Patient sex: F
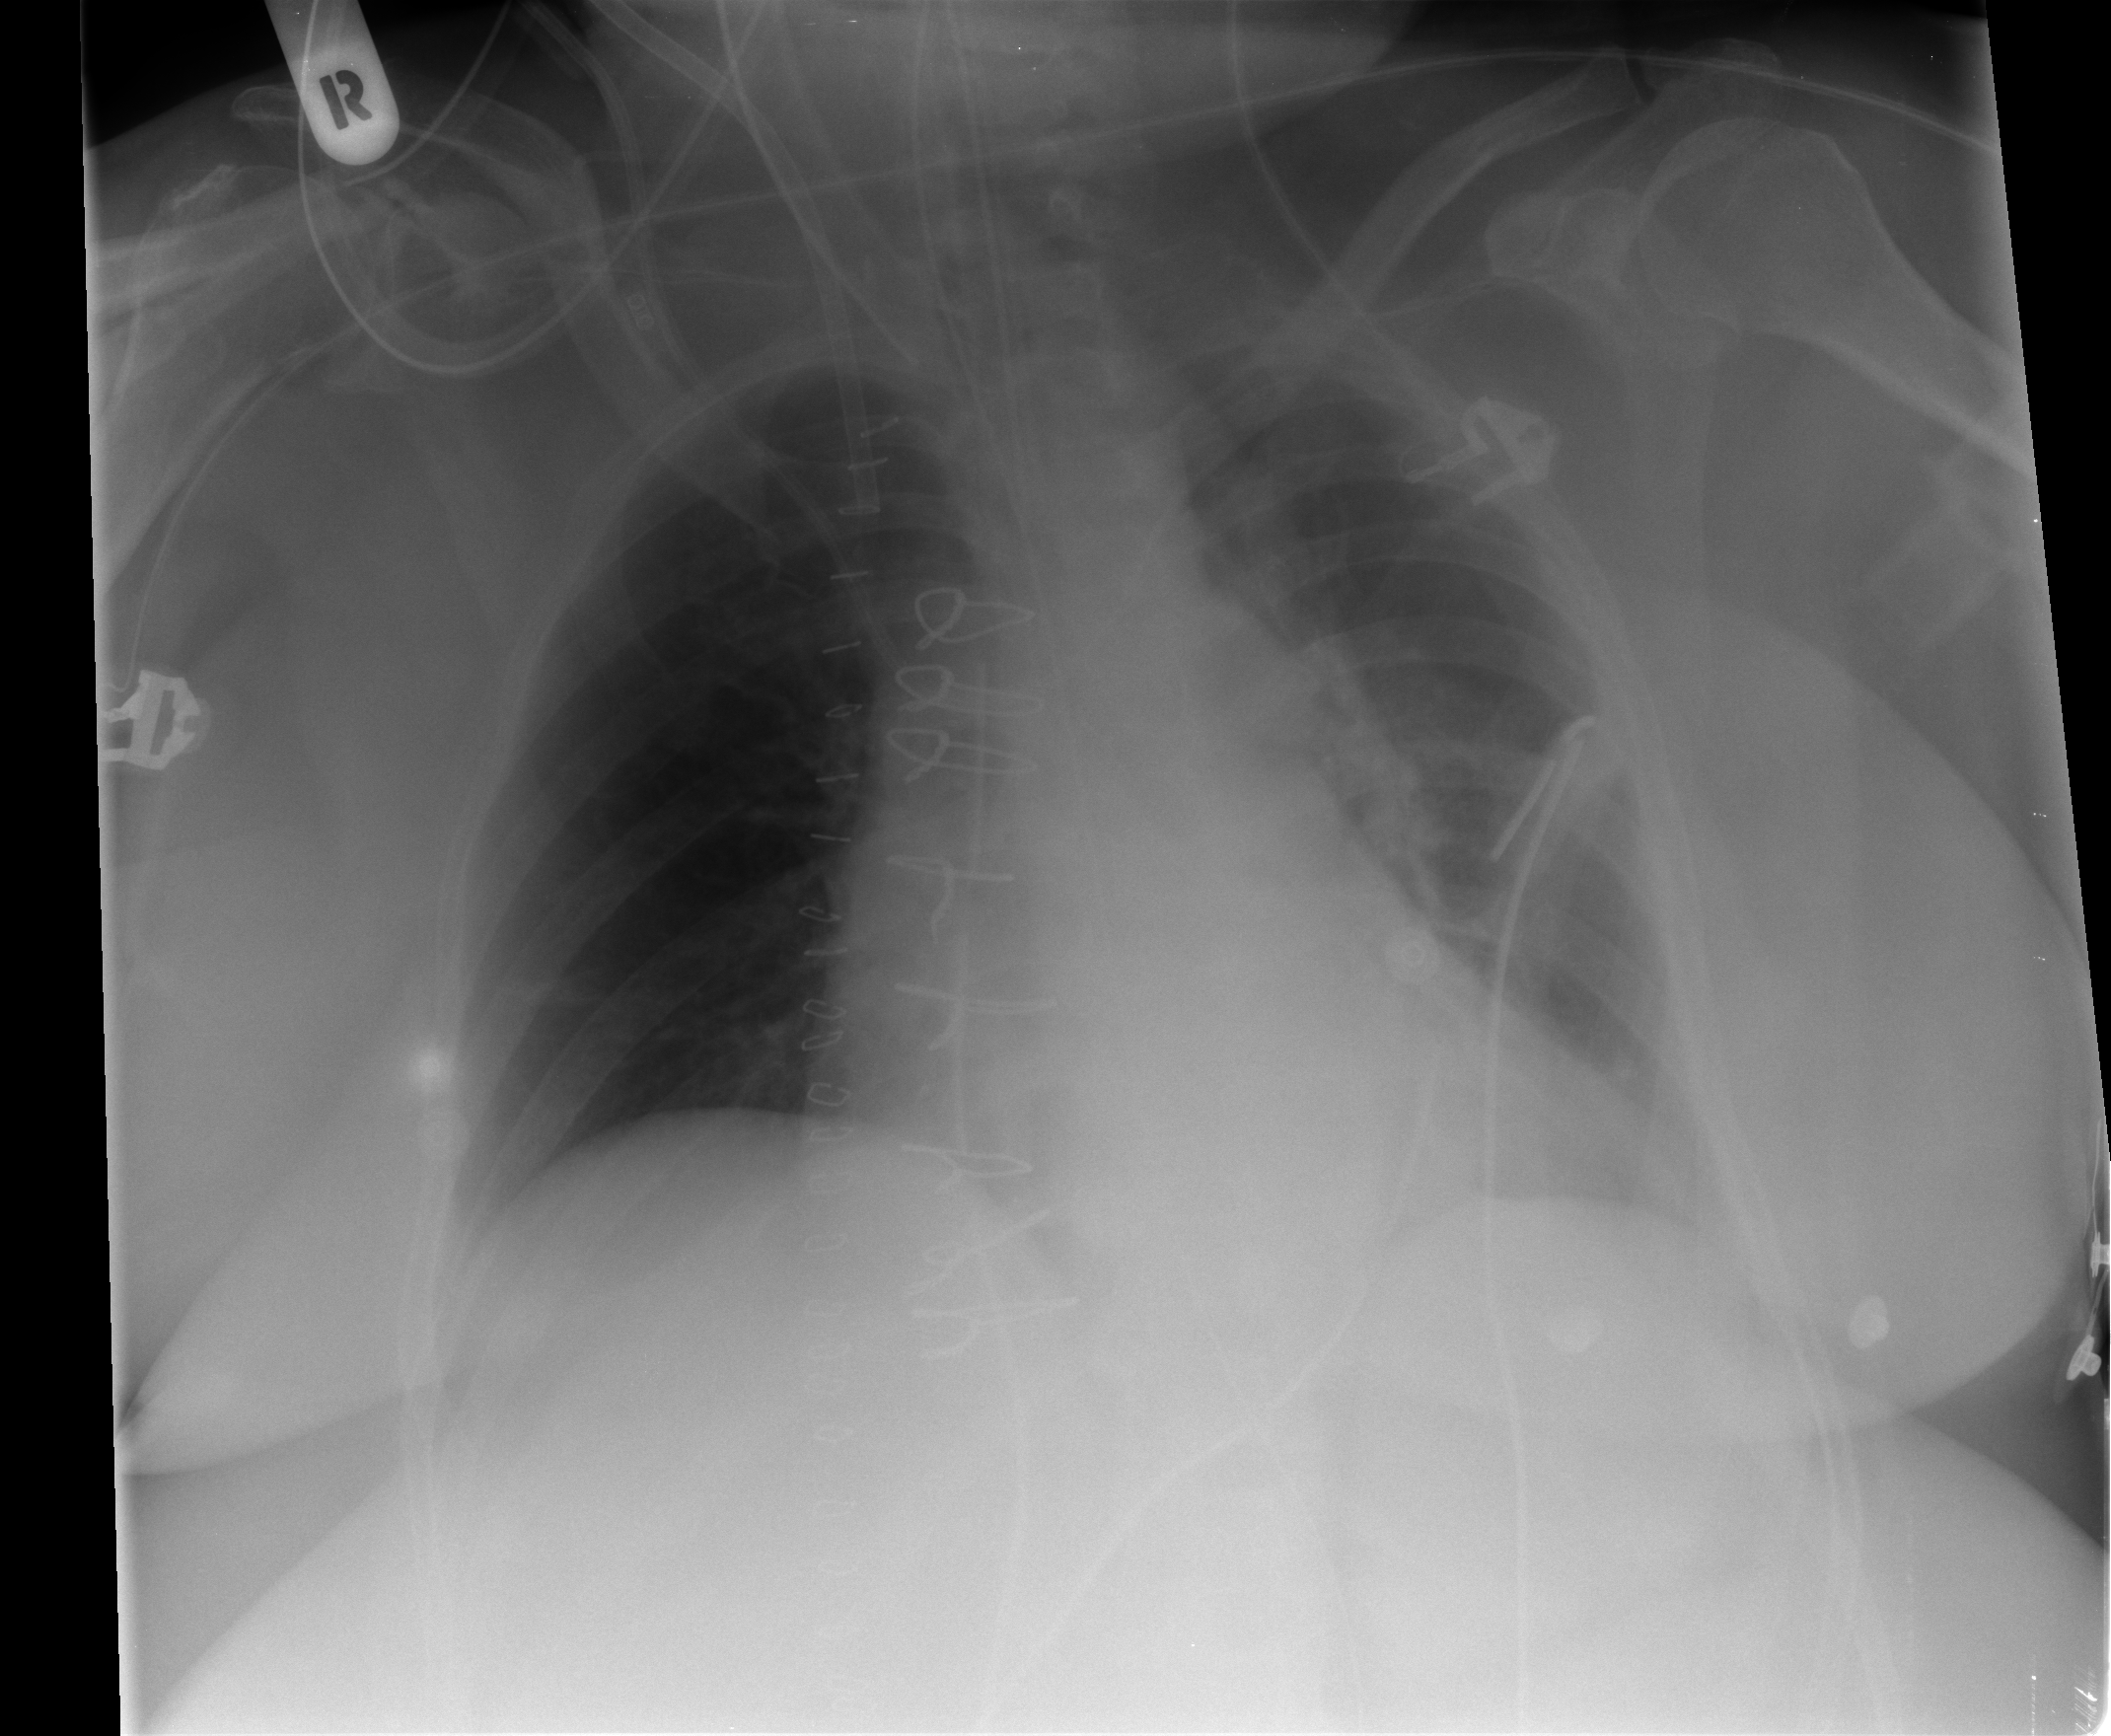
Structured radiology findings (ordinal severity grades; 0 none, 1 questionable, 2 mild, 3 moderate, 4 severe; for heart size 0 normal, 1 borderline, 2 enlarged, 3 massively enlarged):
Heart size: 0
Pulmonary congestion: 0
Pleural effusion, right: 0
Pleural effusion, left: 2
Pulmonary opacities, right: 0
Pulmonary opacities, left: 2
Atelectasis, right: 0
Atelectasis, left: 2